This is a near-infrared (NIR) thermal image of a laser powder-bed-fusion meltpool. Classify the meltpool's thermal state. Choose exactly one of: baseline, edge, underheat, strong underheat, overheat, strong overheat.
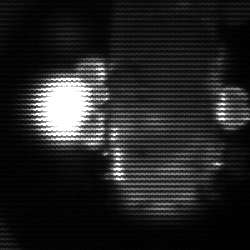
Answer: strong underheat